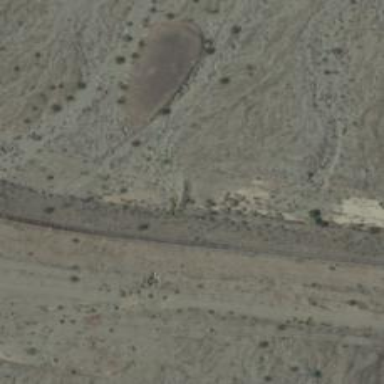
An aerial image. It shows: Disused railway.